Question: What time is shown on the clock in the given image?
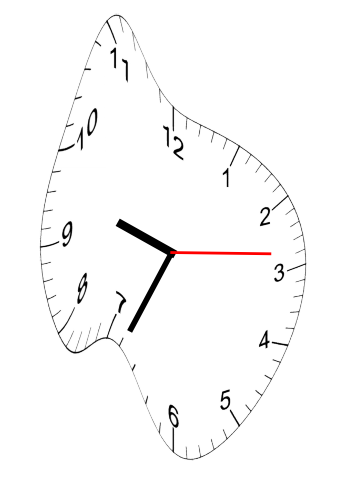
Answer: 09:34:14